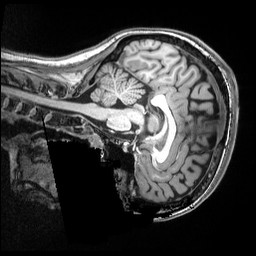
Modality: T1w
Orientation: sagittal
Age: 26
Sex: female